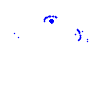
Particle: pion